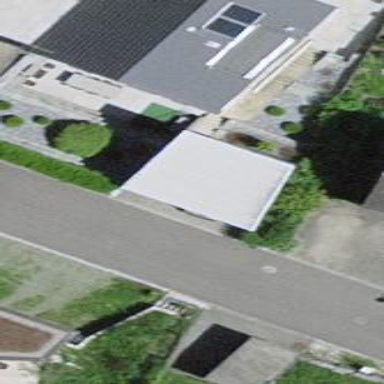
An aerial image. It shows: Carport structure.